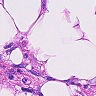
Metastatic tissue present: yes